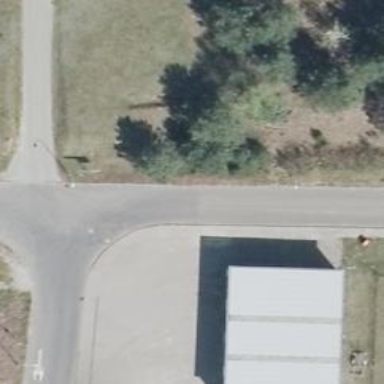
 there is sidewalk with good smoothness."